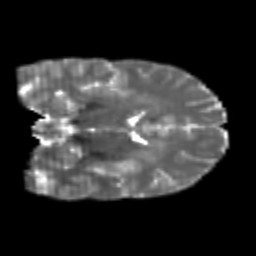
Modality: T2w
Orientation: coronal
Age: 24
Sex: male
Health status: healthy
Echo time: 0.074 s